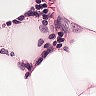
Metastatic tissue present: no